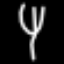
Label: fork